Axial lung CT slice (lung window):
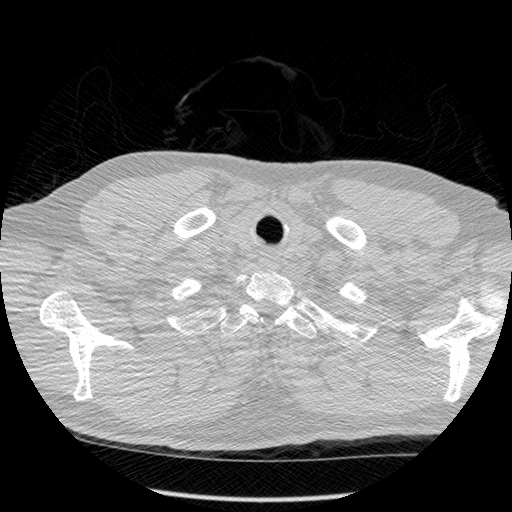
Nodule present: no